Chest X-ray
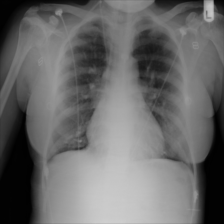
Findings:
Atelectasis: negative
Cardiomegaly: negative
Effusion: negative
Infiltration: negative
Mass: negative
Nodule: negative
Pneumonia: negative
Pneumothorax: negative
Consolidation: negative
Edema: negative
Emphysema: negative
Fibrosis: negative
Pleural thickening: negative
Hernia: negative